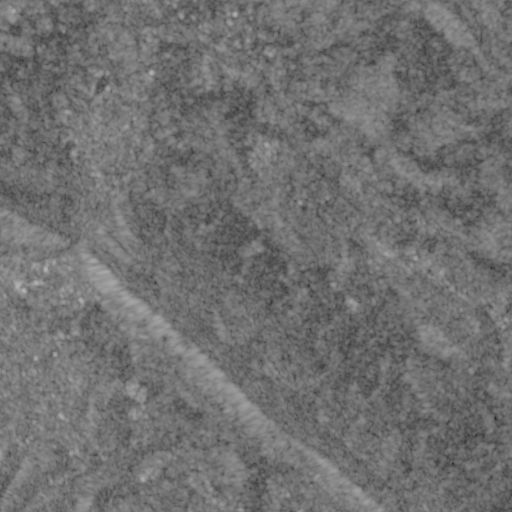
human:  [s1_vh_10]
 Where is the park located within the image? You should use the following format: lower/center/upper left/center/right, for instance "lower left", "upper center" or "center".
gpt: The park is located in the left of the image.
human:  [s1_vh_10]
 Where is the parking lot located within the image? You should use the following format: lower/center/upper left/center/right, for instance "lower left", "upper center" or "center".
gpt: The parking lot is located in the lower left of the image.
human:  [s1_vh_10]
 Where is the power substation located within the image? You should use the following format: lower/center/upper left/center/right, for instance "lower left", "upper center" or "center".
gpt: The power substation is located in the upper left of the image.
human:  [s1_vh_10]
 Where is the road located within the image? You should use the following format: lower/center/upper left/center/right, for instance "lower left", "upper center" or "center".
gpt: There is no road in the image.

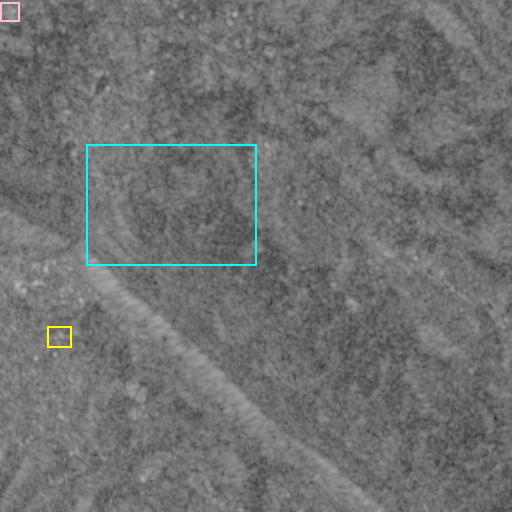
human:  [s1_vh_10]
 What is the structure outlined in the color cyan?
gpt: The structure outlined in cyan is a crop field.
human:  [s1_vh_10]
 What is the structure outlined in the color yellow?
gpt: The structure outlined in yellow is a parking lot.
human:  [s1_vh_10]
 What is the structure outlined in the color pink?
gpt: The structure outlined in pink is a power substation.
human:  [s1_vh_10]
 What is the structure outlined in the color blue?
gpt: There is no blue outline.